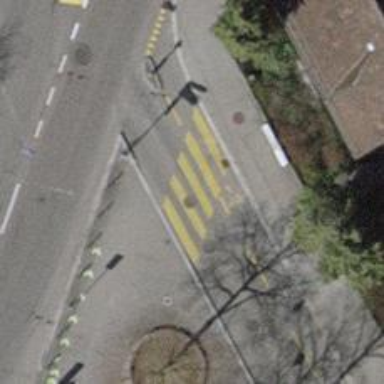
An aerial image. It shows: Uncontrolled zebra crossing on the road.